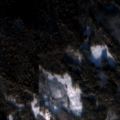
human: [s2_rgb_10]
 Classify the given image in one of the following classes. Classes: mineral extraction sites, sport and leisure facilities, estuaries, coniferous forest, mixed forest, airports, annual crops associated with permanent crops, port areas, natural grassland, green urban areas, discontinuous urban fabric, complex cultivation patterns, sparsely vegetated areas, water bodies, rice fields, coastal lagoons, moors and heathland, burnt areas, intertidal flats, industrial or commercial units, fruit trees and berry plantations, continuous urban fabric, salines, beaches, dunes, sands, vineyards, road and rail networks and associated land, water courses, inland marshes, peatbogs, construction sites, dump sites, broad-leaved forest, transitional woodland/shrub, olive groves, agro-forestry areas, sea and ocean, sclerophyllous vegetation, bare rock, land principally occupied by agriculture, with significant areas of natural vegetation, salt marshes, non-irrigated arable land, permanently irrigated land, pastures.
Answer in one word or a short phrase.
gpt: broad-leaved forest, coniferous forest, mixed forest